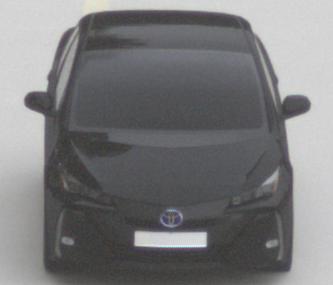
Make: Toyota
Model: Prius 1.8 Plug-In Hybrid
Detailed model: Prius (XW5) Plug-In
Model produced from: 2019/07
Model produced until: 2020/07
Doors: 5
Color: black
Road condition: dry road
Daytime: morning or afternoon
Contrast: low contrast